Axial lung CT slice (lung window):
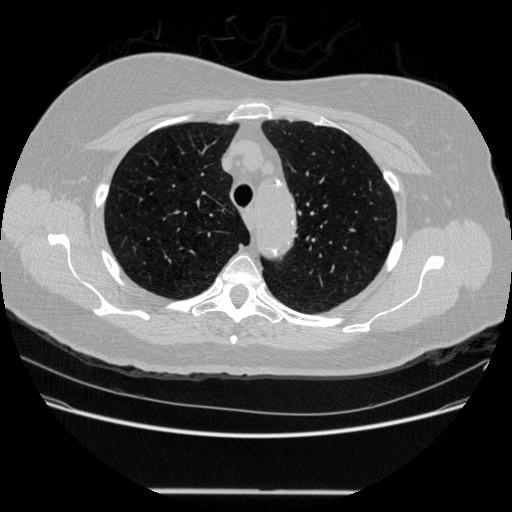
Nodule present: no